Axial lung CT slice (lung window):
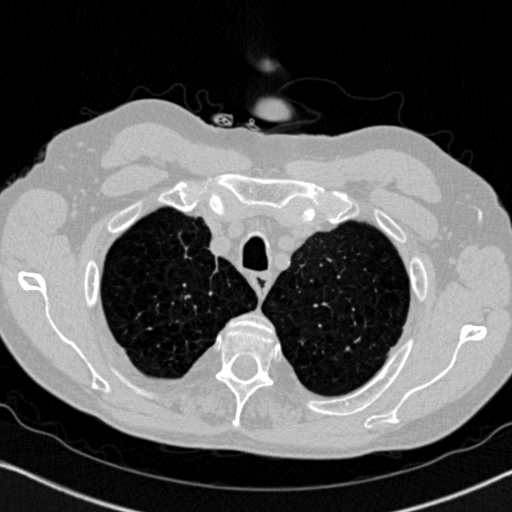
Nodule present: no